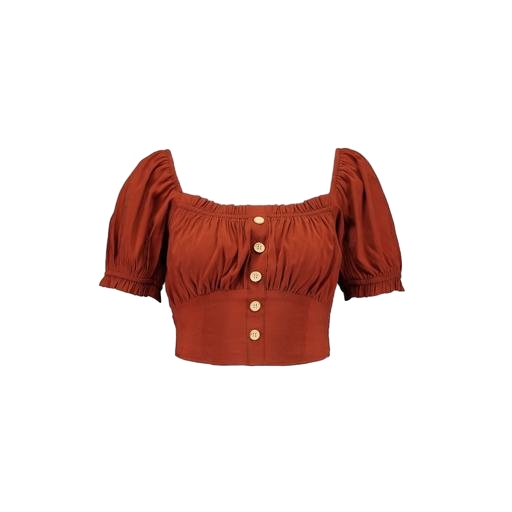
cropped blouse, crop blouse, cropped shirt, white background